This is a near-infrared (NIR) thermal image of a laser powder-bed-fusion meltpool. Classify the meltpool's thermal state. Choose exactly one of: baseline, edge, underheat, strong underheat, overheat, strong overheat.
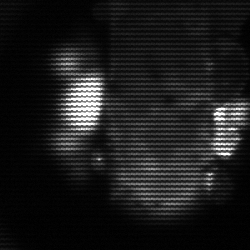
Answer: strong underheat